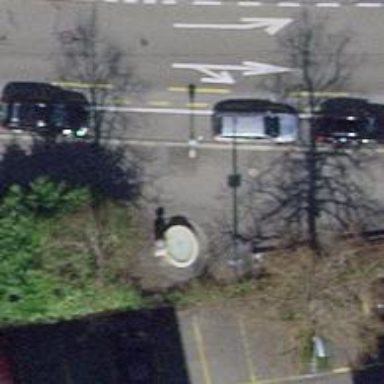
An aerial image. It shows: Fountain.